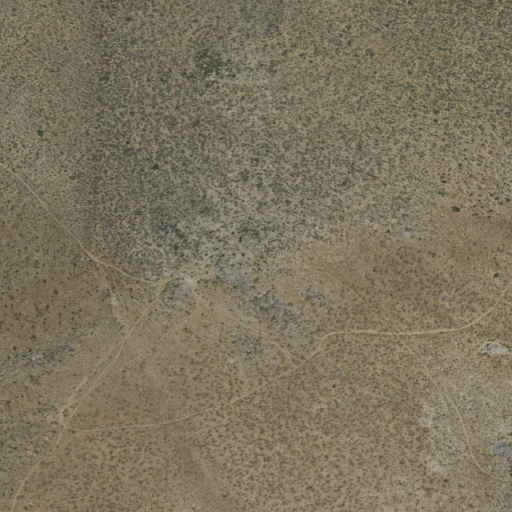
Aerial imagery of mountain in California named Butterbredt Peak containing only shrub